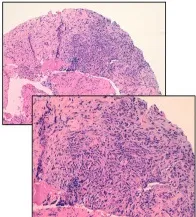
Histological features of NTRK rearranged spindle cell neoplasm. (B) H&E staining of the surgically resected liver metastasis.
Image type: pathology (h&e)